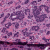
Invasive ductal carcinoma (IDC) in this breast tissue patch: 0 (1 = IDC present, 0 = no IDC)